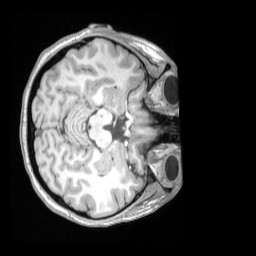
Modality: T1w
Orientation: axial
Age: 23
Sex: female
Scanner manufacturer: siemens
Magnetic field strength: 3 T
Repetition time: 2.53 s
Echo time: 0.00164 s